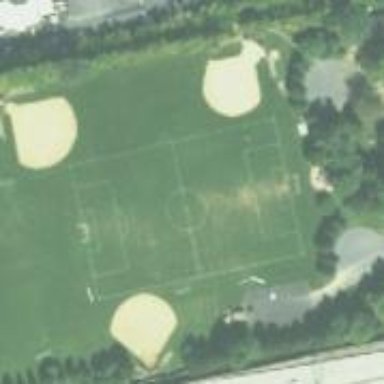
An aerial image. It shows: Soccer pitch for outdoor sports and leisure activities.